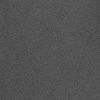
Atmospheric dust classification: dusty